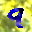
Label: 9